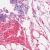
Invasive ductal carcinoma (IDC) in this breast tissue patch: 0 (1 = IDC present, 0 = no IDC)